Question: Is there any way to get control characters for text strings, e.g. '"
"' for 'newline' evaluated inside a plotmath expression, or vice versa. In the following example, I would like to combine:
- - - -
After reading <URL> for plotmath it says
> Control characters (e.g.
) are not interpreted in character strings in plotmath, unlike normal plotting.
Does this mean it really is impossible?
'''
lab = "some data"
form = "Exponential"
x = 1:10
y = x^2
plot( x , y , type = "b" )
title( main = substitute( paste( "Plot of " , phi , " of: " , lab , "
Functional form: " , form ) , list(lab = lab , form = form ) ) , adj = 0 )
'''

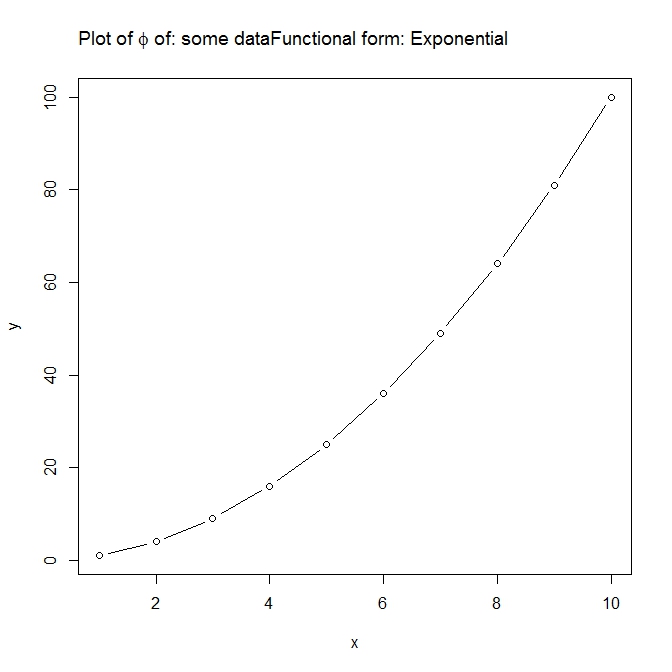
Answer: As you have figured 'plotmath' does not support newlines within, but you can use 'mtext' with 'bquote', to write each line. For example I create a list of lines :
'''
Lines <- list(bquote(paste( "Plot of " , phi , " of: " , .(lab))),
bquote(paste("Functional form: " , .(form)))
mtext(do.call(expression, Lines),side=3,line=1:0)
'''